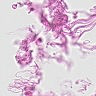
Metastatic tissue present: no